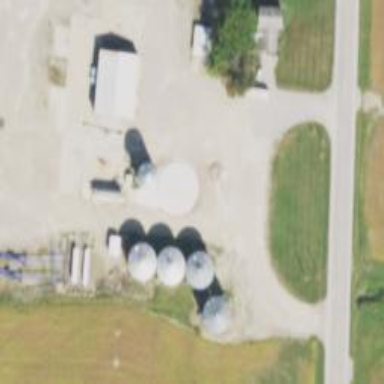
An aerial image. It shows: Silo.